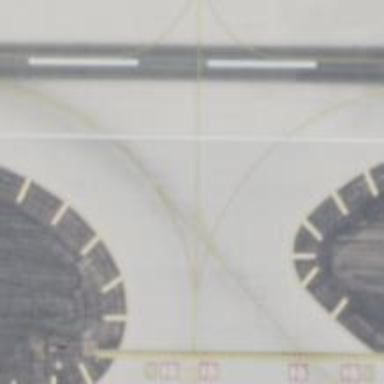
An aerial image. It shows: Image of taxiway at airport.